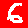
Digit: 6